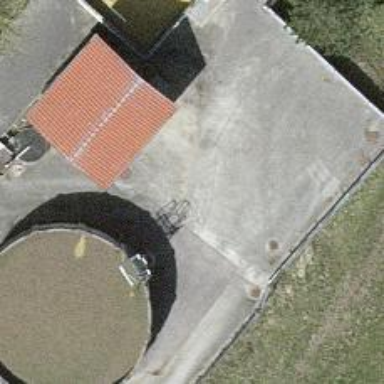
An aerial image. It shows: Wastewater plant.